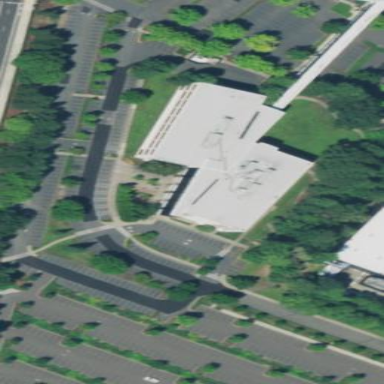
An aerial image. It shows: Office building.